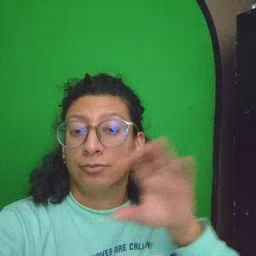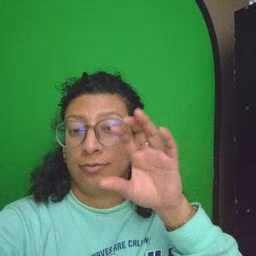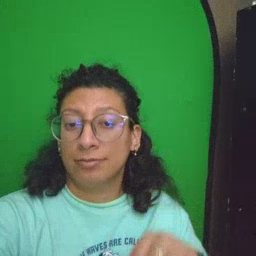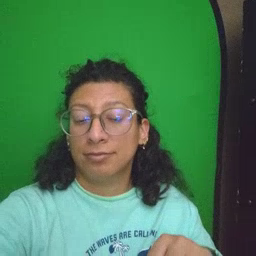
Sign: chocolate